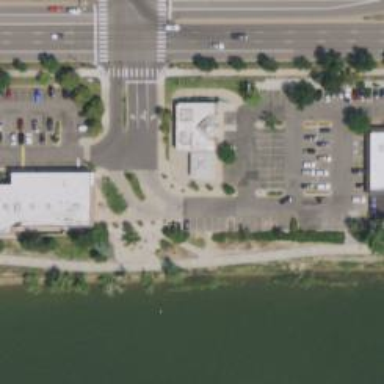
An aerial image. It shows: Parking area.